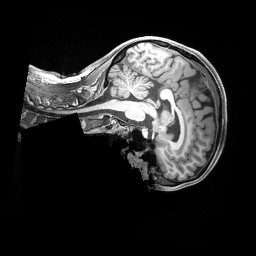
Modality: T1w
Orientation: sagittal
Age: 23
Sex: female
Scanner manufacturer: siemens
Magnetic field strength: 3 T
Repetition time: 2.4 s
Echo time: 0.00228 s